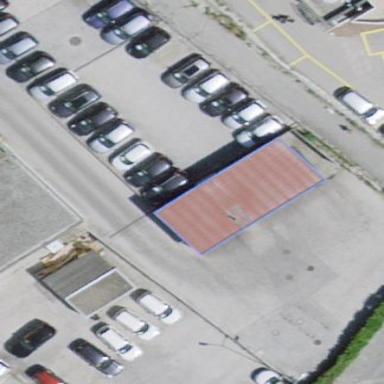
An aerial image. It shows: Building housing car wash facility.